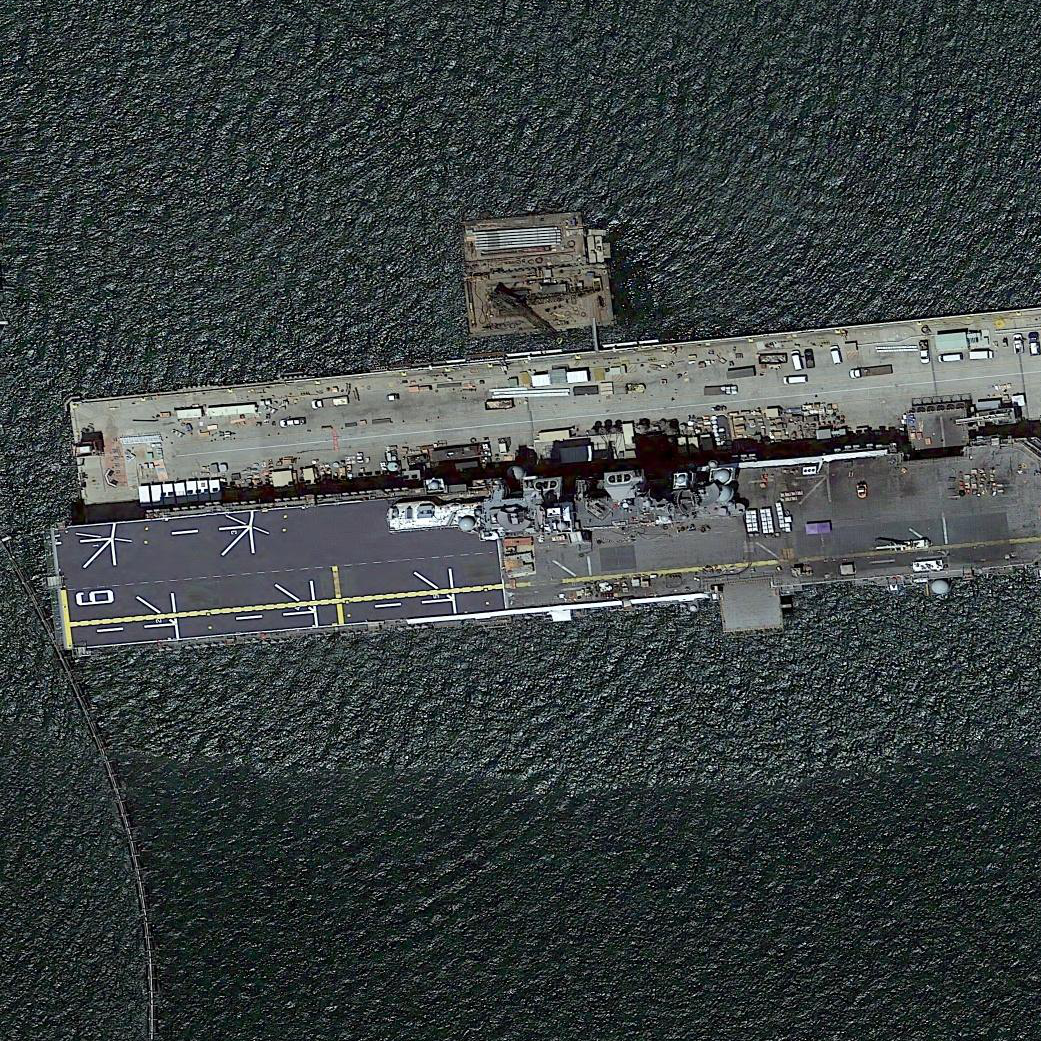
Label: assault